高一 · 组合数学
描金又称泥金画漆,是一种传统工艺美术技艺.起源于战国时期,在漆器表面,用金色描绘花纹的装饰方法, 常以黑漆作底,也有少数以朱漆为底. 描金工作分为两道工序, 第一道工序是上漆,第二道工序是描绘花纹. 现甲、乙两位工匠要完成 $A, B, C$ 三件原料的描金工作,每件原料先由甲上漆,再由乙描绘花纹.每道工序所需的时间(单位:小时)如下:

则完成这三件原料的描金工作最少需要（ ）
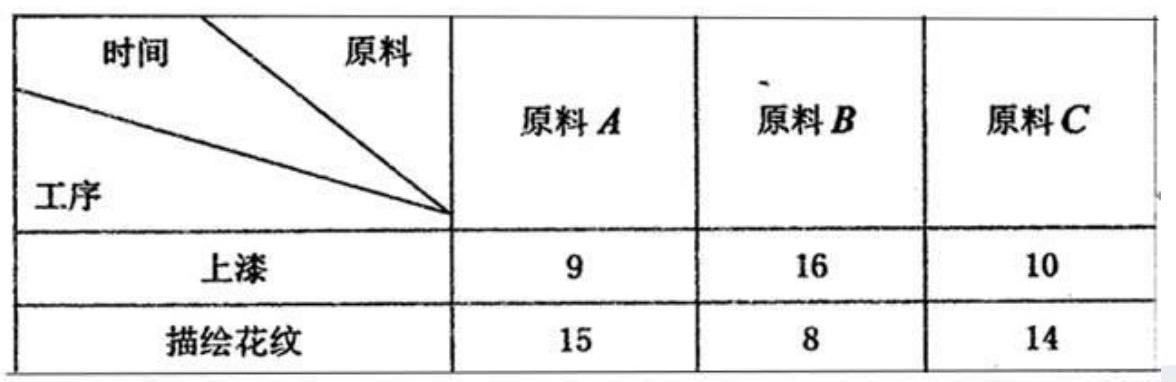
A. 43 小时
$\cdot$B. 46 小时
C. 47 小时
D. 49 小时
答案: B
解析: 由题意，甲按 $\mathrm{A}, \mathrm{C}, \mathrm{B}$ 的顺序工作，所需时间最短,

最短时间为: $9+15+8+14=46$ 小时，

故选: $B$

【分析】甲按 A,C,B 的顺序工作,乙就不会中途没事情做,所需时间最短.

二、填空题